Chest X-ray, PA view. Patient: 49 years old, sex F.
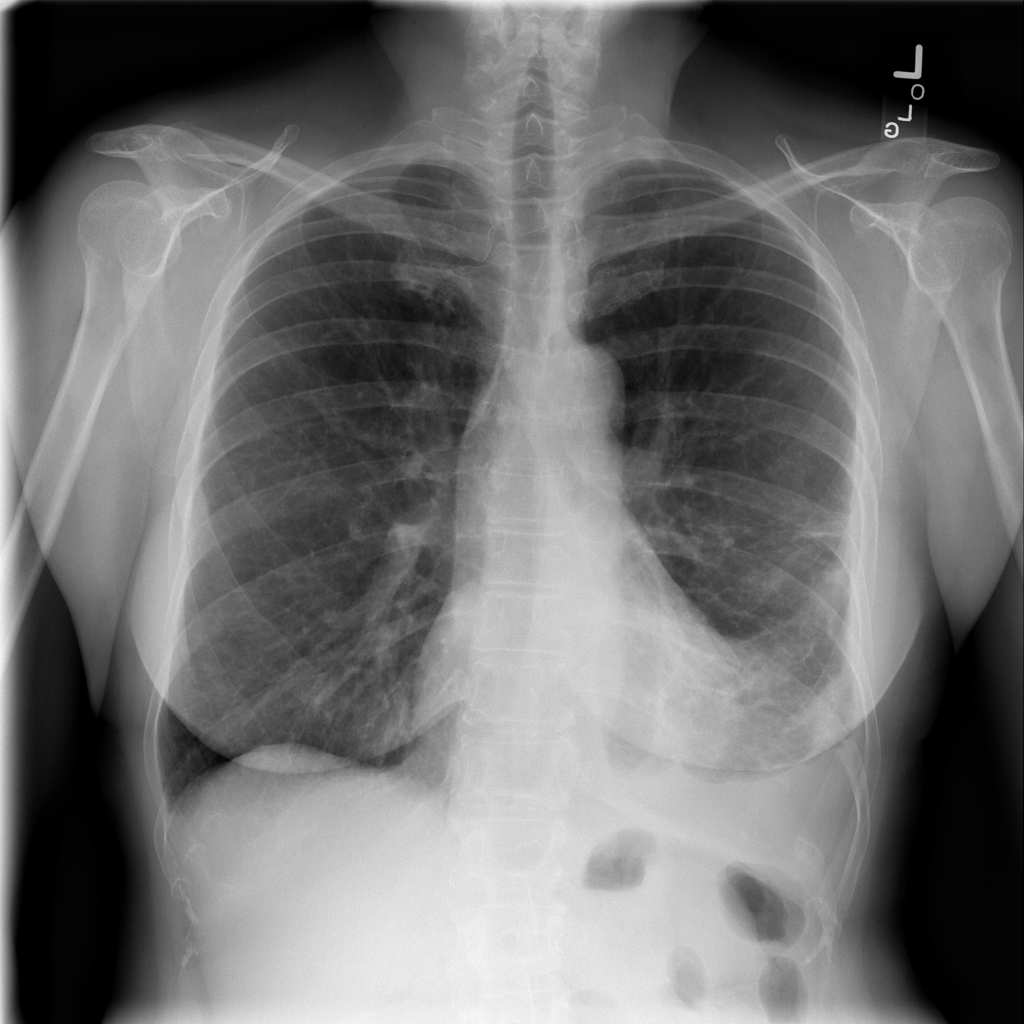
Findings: Fibrosis, Infiltration